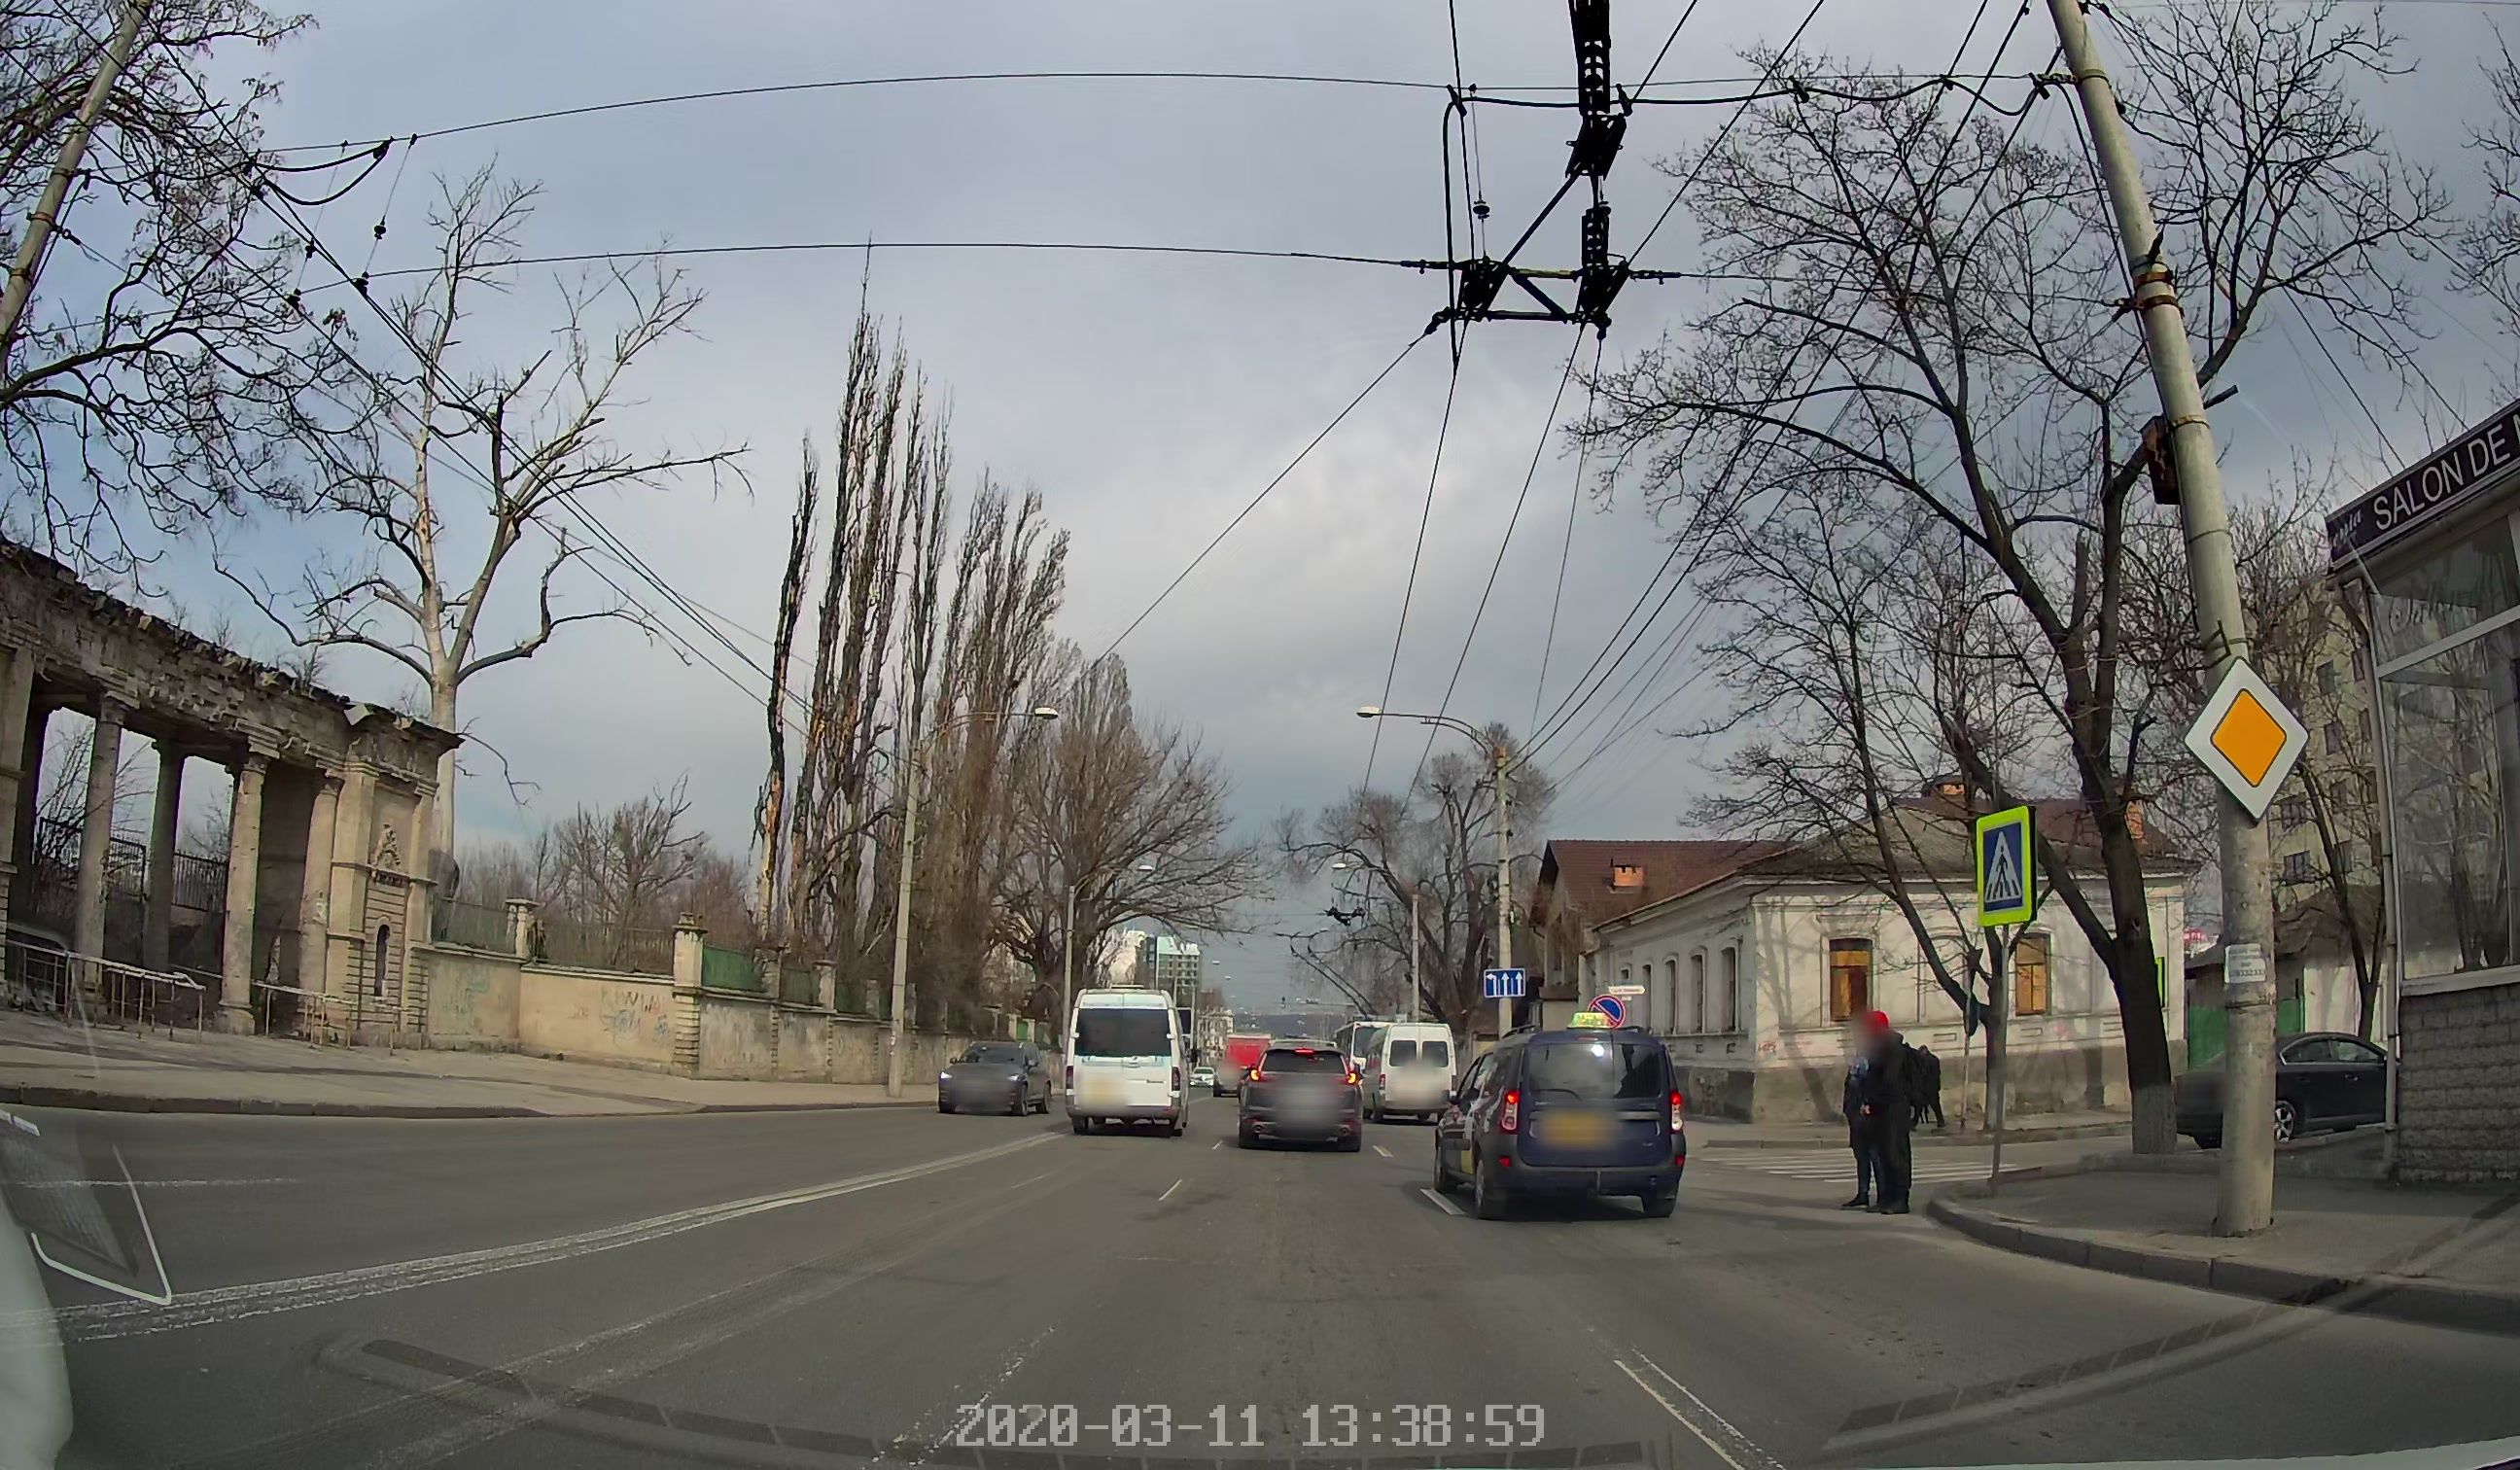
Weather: cloudy
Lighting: day
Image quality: good
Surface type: driving surface
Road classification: primary
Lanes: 2
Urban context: urban centre
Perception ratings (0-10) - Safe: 2.65, Lively: 5.61, Beautiful: 4.47, Boring: 3.73, Depressing: 1.56, Wealthy: 3.33